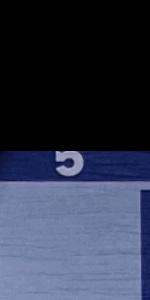
Label: Empty